Экспериментатор Глюк обратил внимание на то, что почти у всех известных ему изопроцессов (изохорического, изобарического, изотермического и адиабатического) график зависимости давления от объема имеет соответствующее название: изохора, изобара, изотерма, адиабата. У процесса же, в ходе которого не изменяется внутренняя энергия, такого названия нет! Глюк решил восполнить этот пробел и назвал отмеченную зависимость «изоэргой». Далее он решил сравнить ход «изоэрги» с изотермой и адиабатой для реального одноатомного газа при условиях, близких к нормальным. На рисунке приведены результаты его исследований.
Выясните, какому из трех процессов $1-2$, $1-3$ или $1-4$ соответствует «изоэрга», какому — изотерма, а какому — адиабата. Ответ обоснуйте.
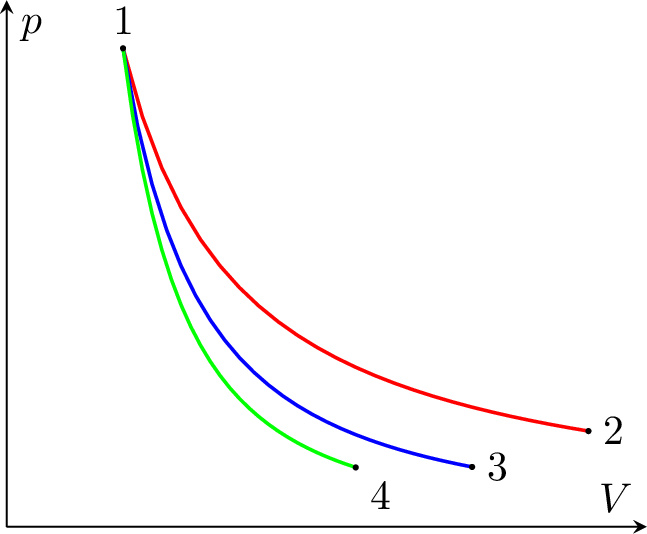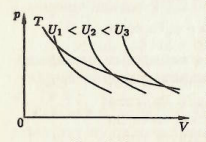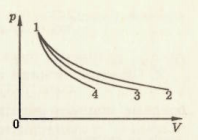
Решение: $1$. Рассмотрим изотермическое расширение реального газа. Кинетическая энергия молекул однозначно определяется температурой $\left(U_{к}=\frac{3}{2} k T\right)$ и, следовательно, остается постоянной. При нормальных условиях расстояния между молекулами существенно превышают их размер, поэтому между молекулами преобладают силы притяжения. При расширении газа против этих сил совершается положительная работа и потенциальная энергия молекул газа увеличивается. Следовательно, при перемещении вдоль изотермы в сторону больших объемов внутренняя энергия газа увеличивается, при этом изотерма последовательно пересекает «изоэрги» со все большей энергией (см. рисунок ниже), а это означает, что в точке пересечения изотермы с «изоэргой» наклон изотермы относительно оси $O V$ меньше.  $2$. При адиабатическом расширении газа его внутренняя энергия уменьшается на величину работы, совершенной газом: $\Delta U=-\Delta A$. Следовательно, при перемещении вдоль адиабаты в сторону больших объемов мы переходим к «изоэргам» со все меньшей внутренней энергией, а это означает, что в точке пересечения адиабаты с «изоэргой» наклон адиабаты относительно оси $O V$ больше. Таким образом, кривая $1-2$ является изотермой, кривая $1-3$ — «изоэргой», а кривая $1-4$ — адиабатой (см. рисунок ниже).
Ответ: Кривая $1-2$ является изотермой, кривая $1-3$ — «изоэргой», а кривая $1-4$ — адиабатой (см. рисунок ниже).
Темы:
T, Термодинамика, Всероссийские, Изопроцессы, Реальный газ